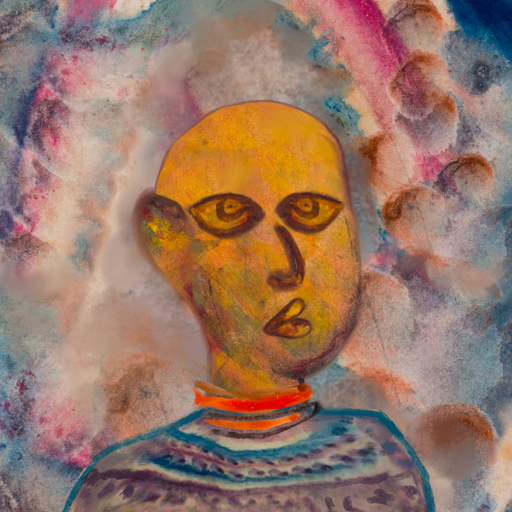
Background: Rupkatha, Head And Neck Side: Gypsy_Mother, Face Side: Comrade, Bust: HillGirl, Hair Side: Blank, Head Accessory: Blank, Second Necklace: Blank, Necklace: Experience, Baby: Blank